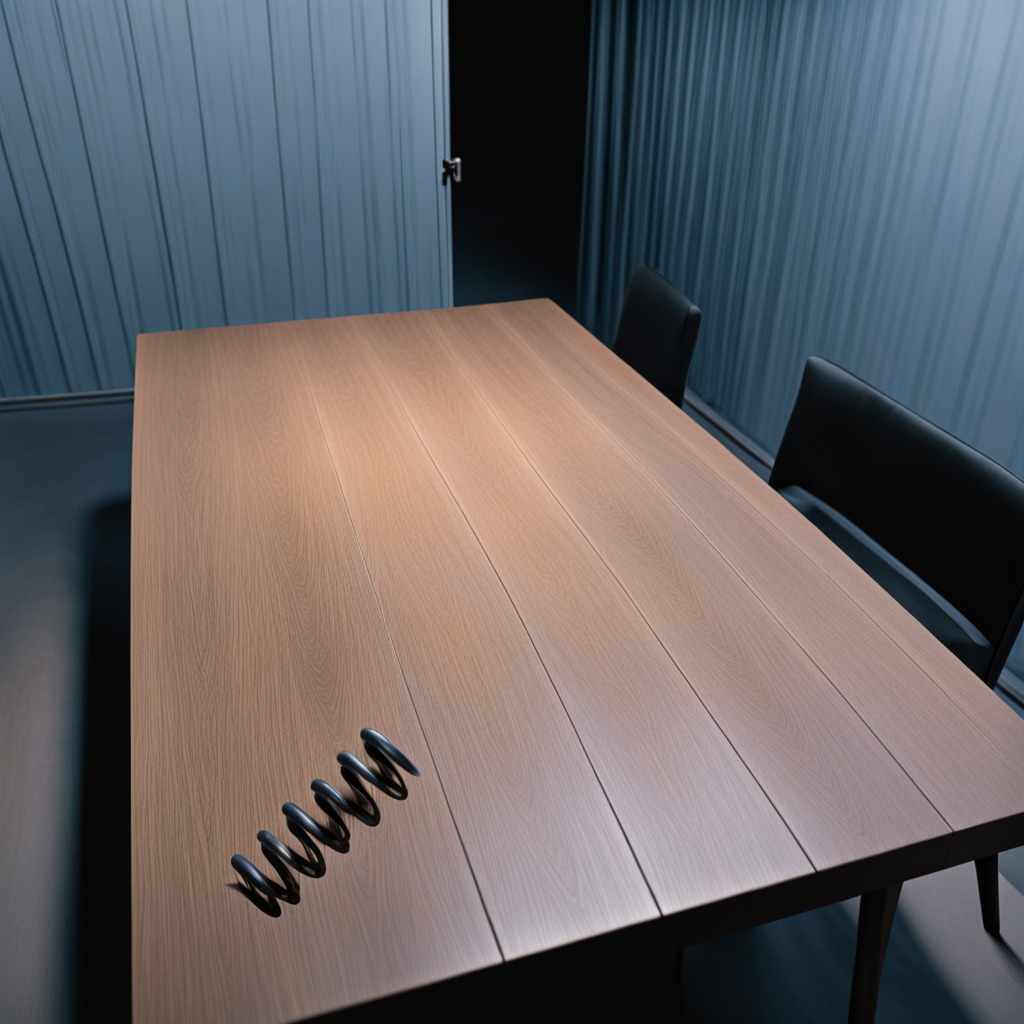
A coiled metal spring is lying on a table with faint burn marks in a small garage at twilight.